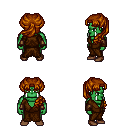
a pixel art fantasy rpg character, male body template, orc, green skin, brown robe, magenta pants, brunette princess hairstyle, leather bracers, brown shoes, four views (front, back, left, right), 2x2 character sprite sheet, small pixel art, hard edges, no anti-aliasing